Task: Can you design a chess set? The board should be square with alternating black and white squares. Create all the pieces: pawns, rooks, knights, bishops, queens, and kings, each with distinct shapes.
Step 4144:
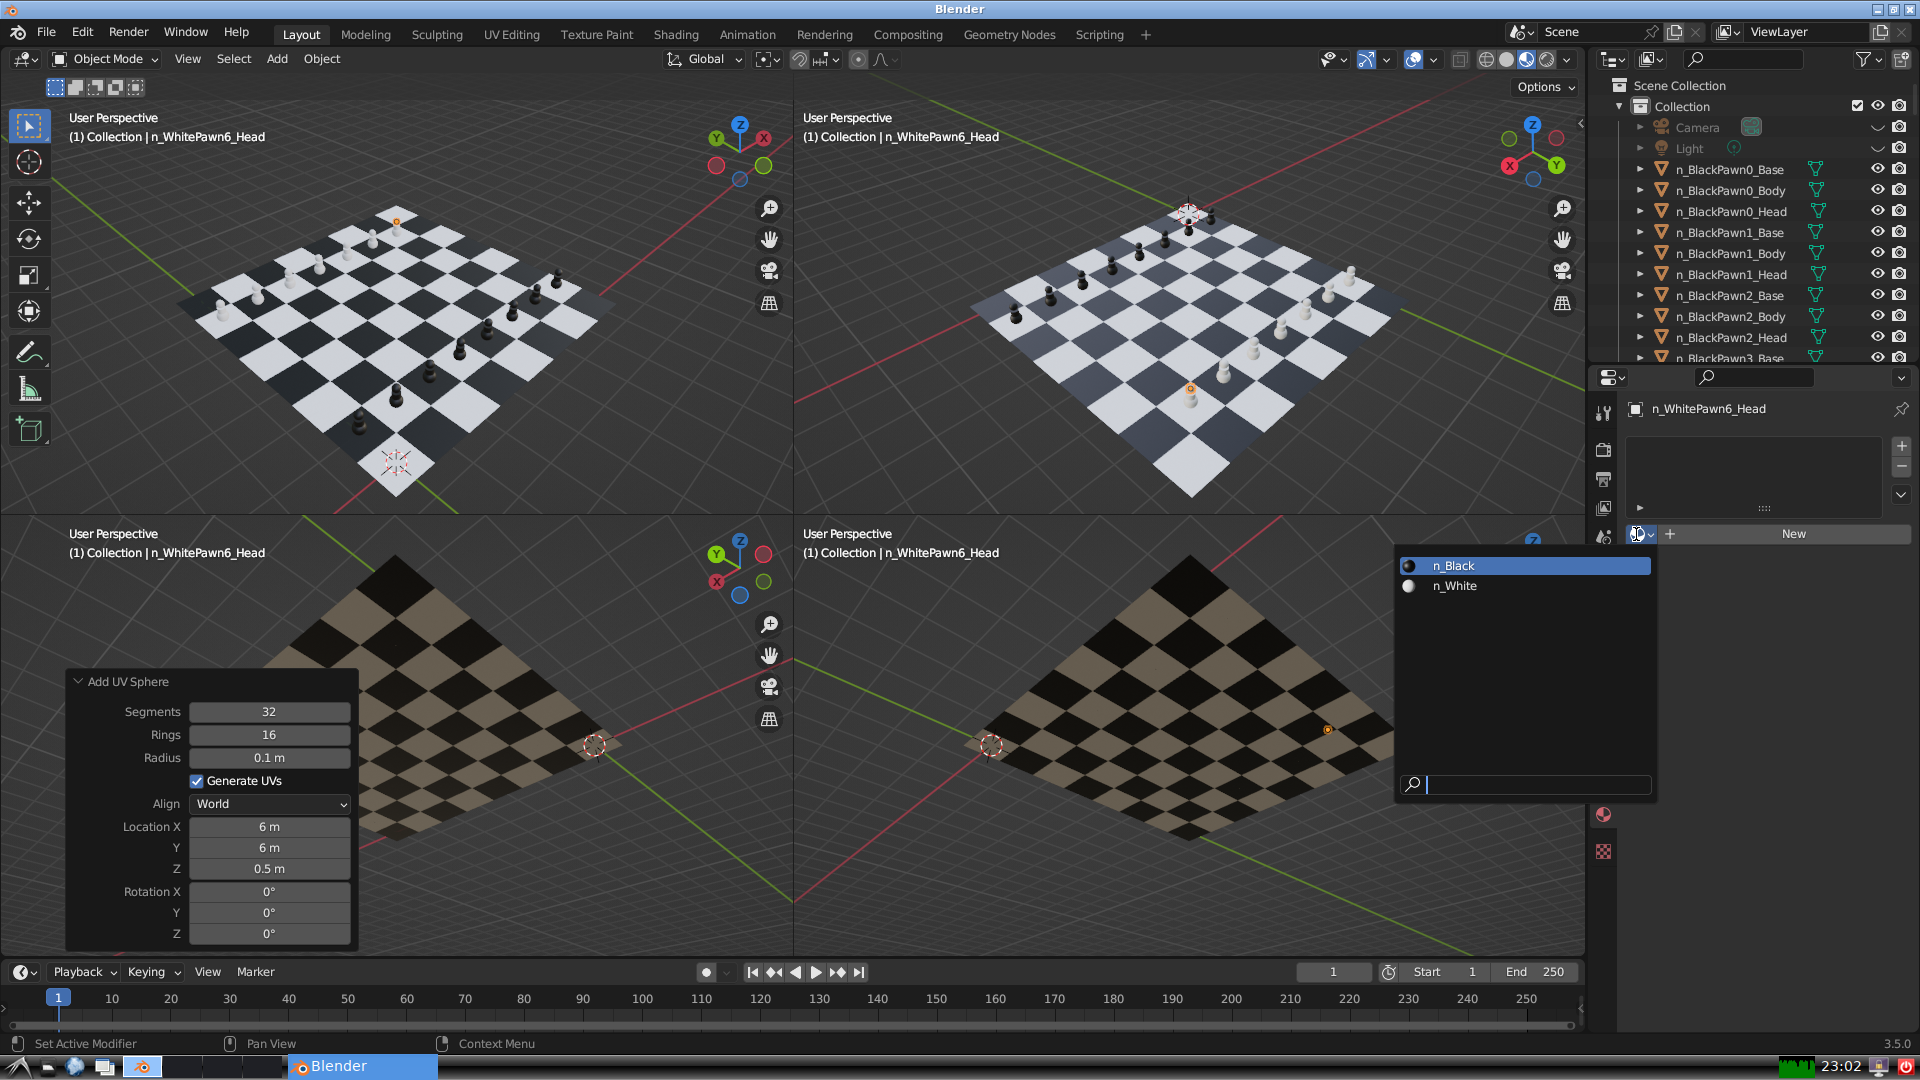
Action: input_text: n_White